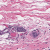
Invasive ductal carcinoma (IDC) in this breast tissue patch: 0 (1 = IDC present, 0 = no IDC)